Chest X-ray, PA view. Patient: 35 years old, sex F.
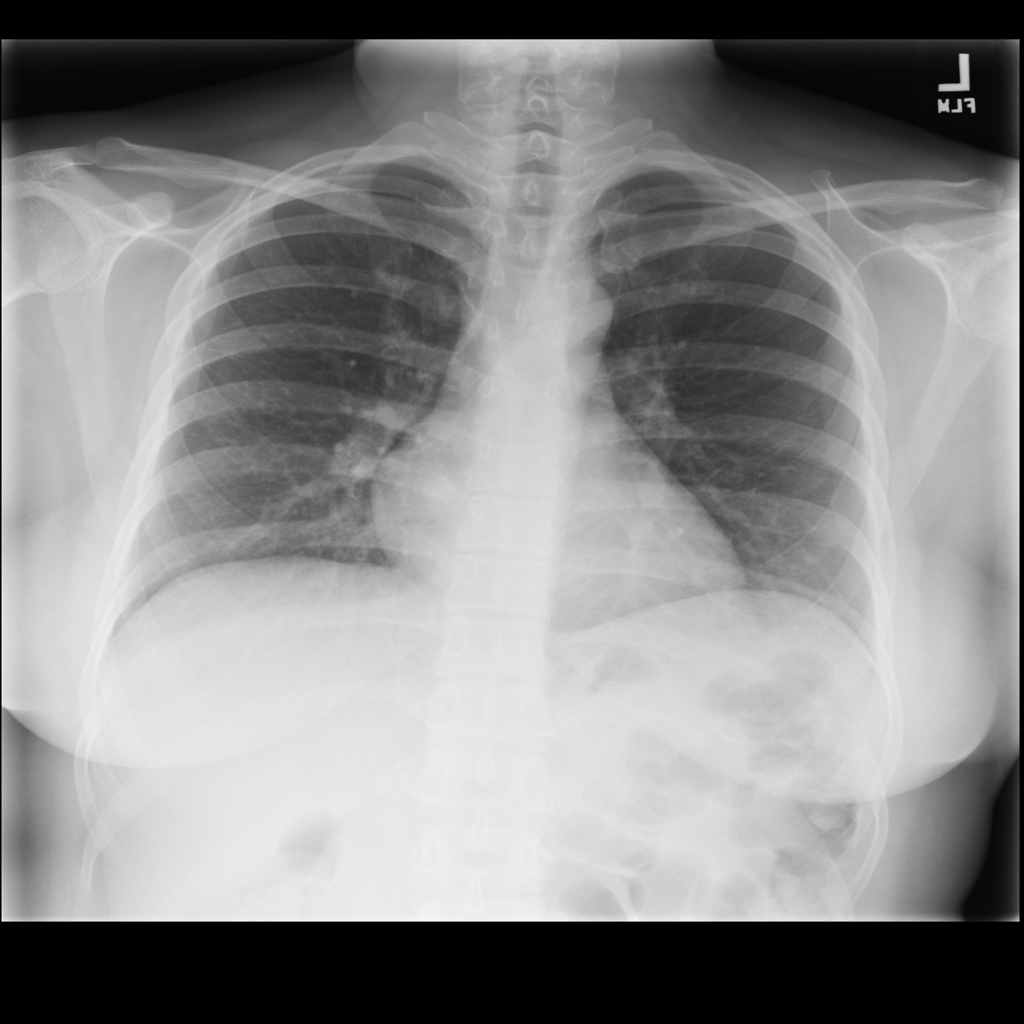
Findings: No Finding